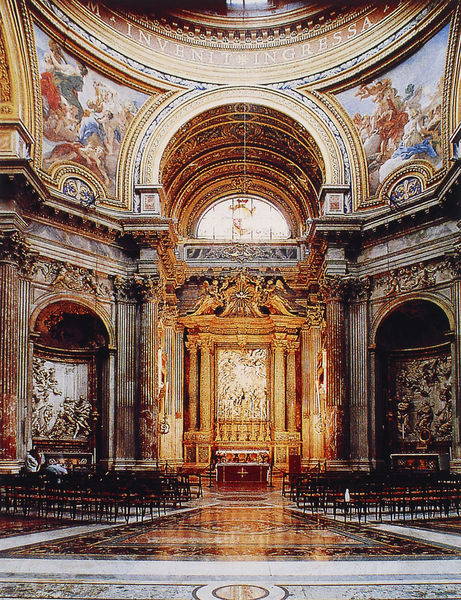
Titel: Sant’ Agnese in Agone
Künstler: Domenico Guidi
Standort: Rom (EU - I - Latium)
Schlagwörter: fenster, marmor, stühle, säulen, rot, innenraum, kirche, boden, gold, decke, bogen, rundbogen, kuppel, arch, chair, church, column, columns, window, chairs, painting, wandmalerei, floor, kreuz, mosaik, altar, greek, mass, altarraum, fresken, cross, paintings, fresco, photo, marble, italy, rome, ceiling, art, colorful, colors, statues, pillar, seitenaltar, round, frieze, photograph, chapel, alcove, furniture, barockkirche, mahlerei, charis, basillica, chspel, chpel, ingressa